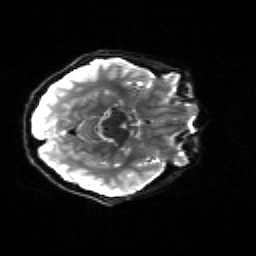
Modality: sbref
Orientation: axial
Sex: male
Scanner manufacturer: siemens
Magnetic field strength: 3 T
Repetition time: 5 s
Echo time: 0.071 s